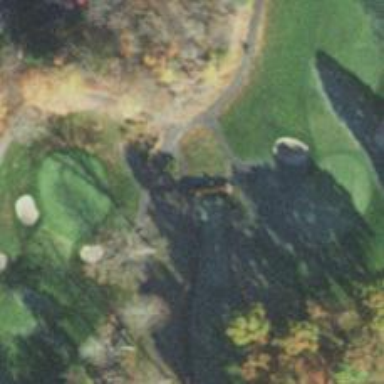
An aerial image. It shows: Path for both roads and golfers.